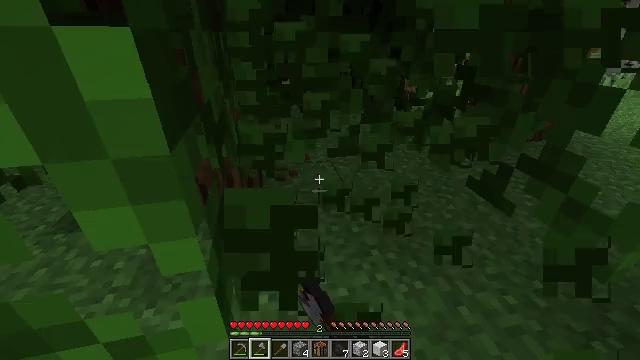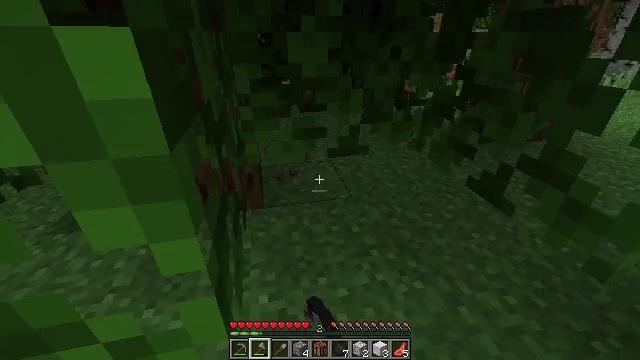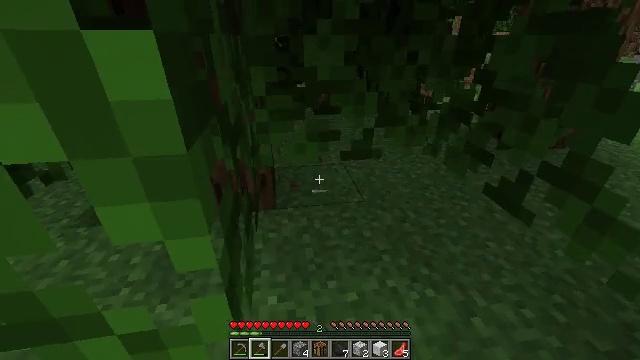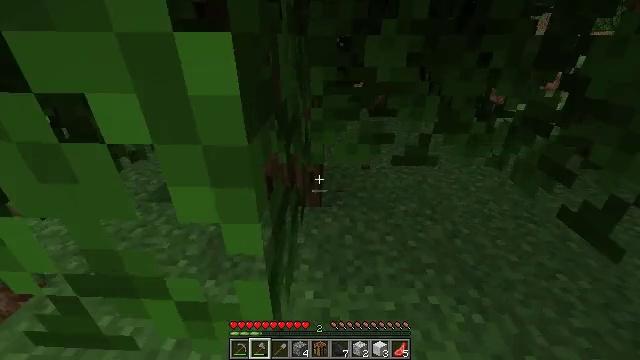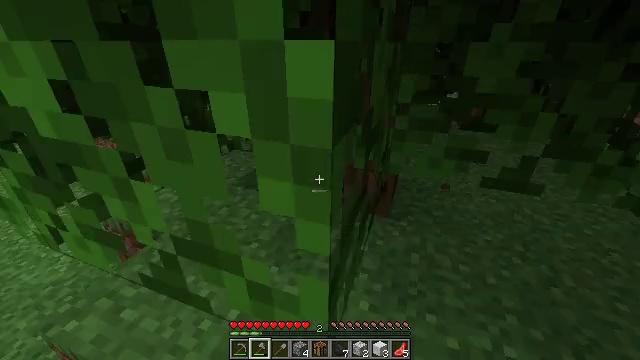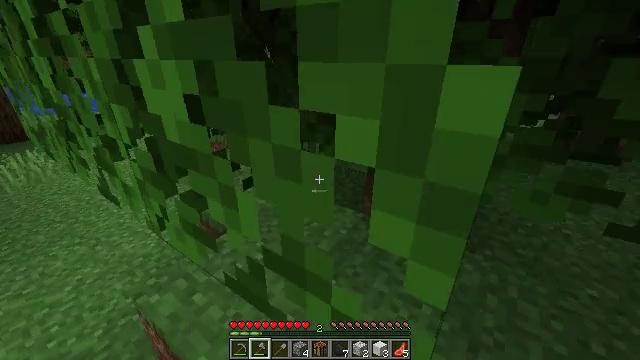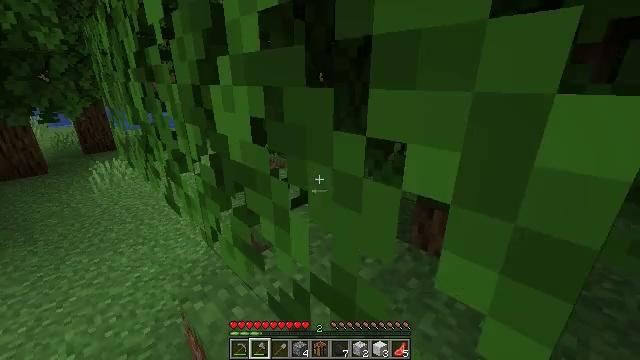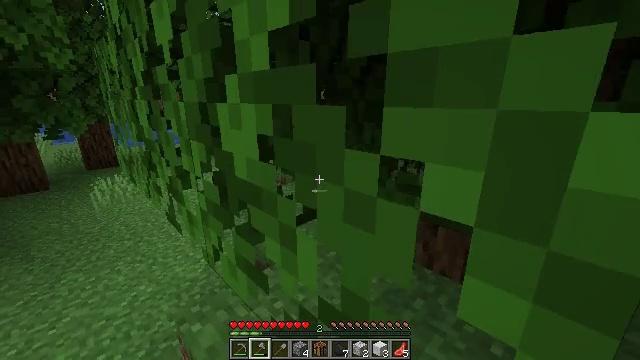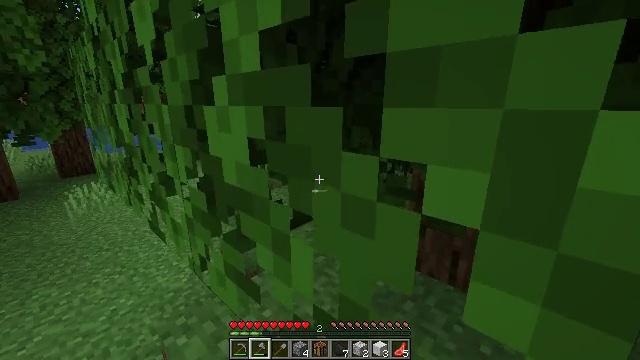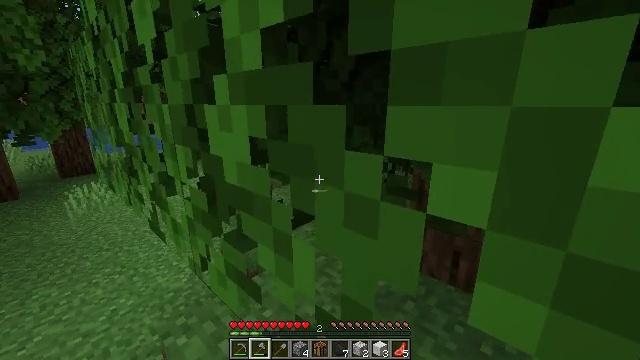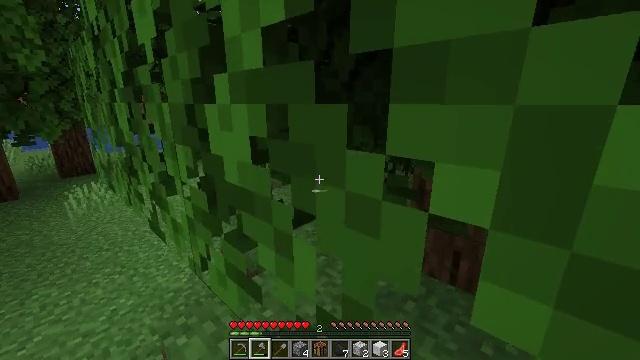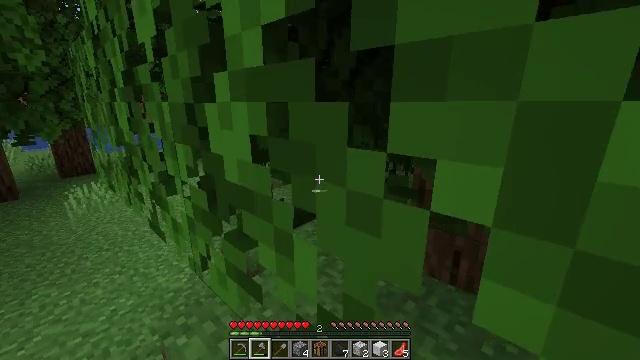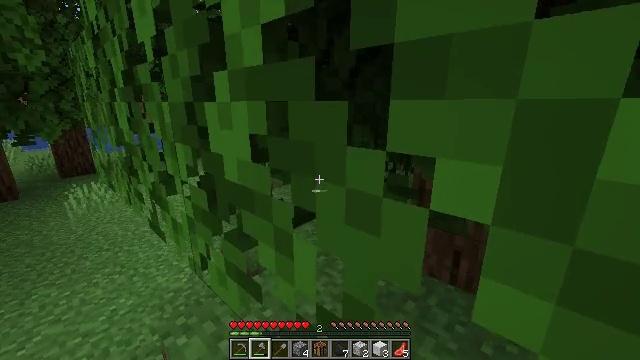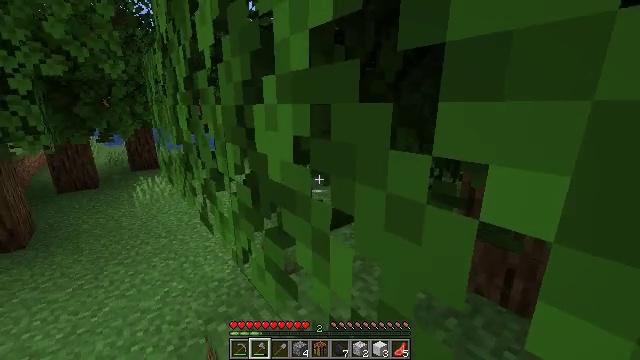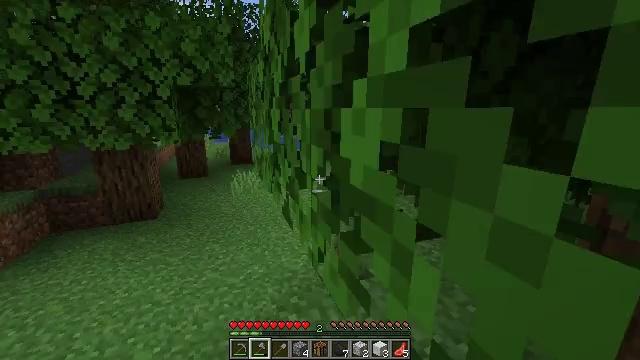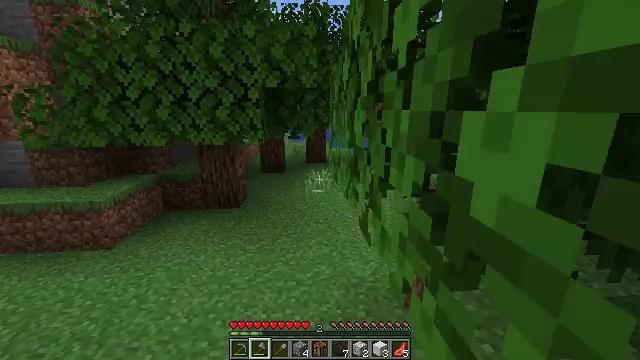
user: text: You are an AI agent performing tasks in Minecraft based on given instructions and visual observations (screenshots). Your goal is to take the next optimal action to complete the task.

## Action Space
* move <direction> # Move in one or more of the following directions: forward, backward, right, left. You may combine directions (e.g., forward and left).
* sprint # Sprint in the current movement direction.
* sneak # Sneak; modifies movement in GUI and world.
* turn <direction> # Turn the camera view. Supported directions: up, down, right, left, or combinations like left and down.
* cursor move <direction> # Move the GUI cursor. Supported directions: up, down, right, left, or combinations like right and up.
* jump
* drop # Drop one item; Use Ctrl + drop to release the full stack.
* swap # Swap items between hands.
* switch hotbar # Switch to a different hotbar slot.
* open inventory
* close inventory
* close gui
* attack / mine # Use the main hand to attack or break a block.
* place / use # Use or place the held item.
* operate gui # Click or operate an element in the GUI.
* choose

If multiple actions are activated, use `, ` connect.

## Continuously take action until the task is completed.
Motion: motion action
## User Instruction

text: Hunt a wolf.
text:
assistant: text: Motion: no_op
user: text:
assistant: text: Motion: turn left
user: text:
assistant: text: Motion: move forward, turn left
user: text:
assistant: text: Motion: move forward, turn left and up
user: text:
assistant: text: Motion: move forward, turn left and up
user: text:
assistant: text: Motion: turn left and up
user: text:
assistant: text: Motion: turn up
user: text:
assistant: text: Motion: turn right
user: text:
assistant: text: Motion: no_op
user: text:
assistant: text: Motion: no_op
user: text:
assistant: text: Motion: no_op
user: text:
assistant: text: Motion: no_op
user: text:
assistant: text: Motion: turn left
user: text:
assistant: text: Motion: move forward, turn left
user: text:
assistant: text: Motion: move forward, turn left
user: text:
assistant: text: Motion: move forward, turn left
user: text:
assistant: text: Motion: move forward, turn left
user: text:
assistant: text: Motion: move forward and move left
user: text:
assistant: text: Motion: move forward and move left
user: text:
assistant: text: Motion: move forward and move left
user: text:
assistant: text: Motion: move forward and move left
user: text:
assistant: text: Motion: move forward and move left, turn right
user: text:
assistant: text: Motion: move forward and move left, turn right
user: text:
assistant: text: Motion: move forward and move left, turn right
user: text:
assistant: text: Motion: move forward, turn right
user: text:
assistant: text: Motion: move forward, turn right and up
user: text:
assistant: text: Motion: move forward, turn right and up
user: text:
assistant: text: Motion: move forward, turn right and up
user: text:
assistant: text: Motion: move forward, turn right and up
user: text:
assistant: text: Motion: move forward, turn right